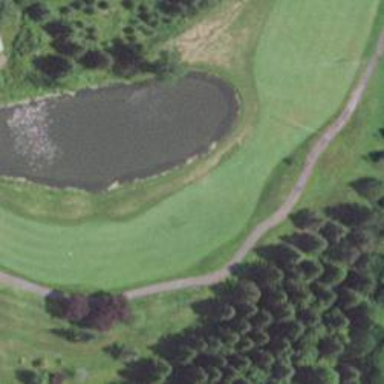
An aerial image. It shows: Water hazard on golf course.